Current action and preconditions to check: trajectory_clear

Your task: For each precondition in the list above, predict whether it will hold at this action.

Consider the current scene as observed from the mobile robot's camera, and analyze the predicted future states of all dynamic agents (e.g., people, animals, vehicles, or any moving entities) within the NEXT SECOND.

IMPORTANT: Only answer "very likely" if you are absolutely certain—based on strong, clear evidence—that a dynamic agent will violate the precondition in the predicted future state. Do NOT answer "very likely" for unlikely, ambiguous, or low-probability risks.

Ask yourself for each precondition: Is there a high probability, with clear and convincing evidence, that the predicted future states of any dynamic agent will interfere with the predicted future state of the currently executing action within the NEXT SECOND, causing that precondition to fail?

Assess the risk level based on these predictions. Use "likely" or "very likely" if motions create a clear risk of interference.

Use "neutral" or "improbable" if agents are nearby but their predicted paths are clearly diverging or non-conflicting.

Failure Risk Categories: "very improbable", "improbable", "neutral", "likely", "very likely"

Answer Format: Output ONLY the probability_of_failure value from these categories: "very improbable", "improbable", "neutral", "likely", "very likely"

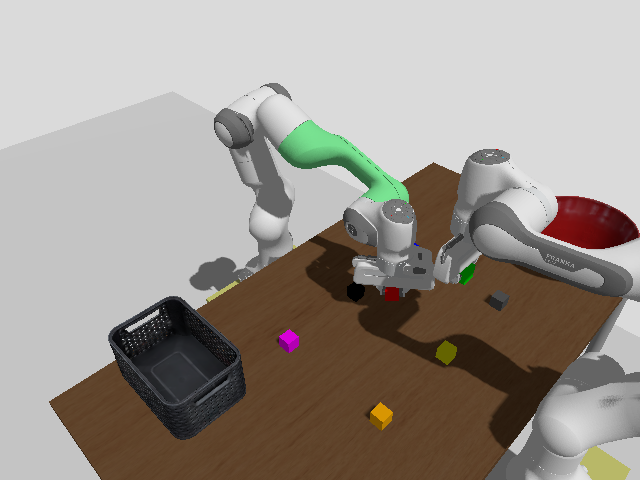

Answer: neutral